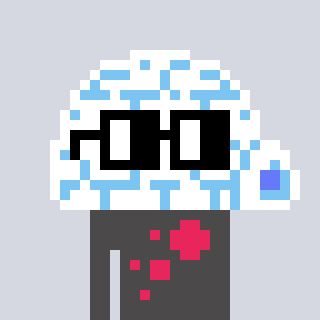
a pixel art character with square black glasses, a igloo-shaped head and a grayscale-colored body on a cool background